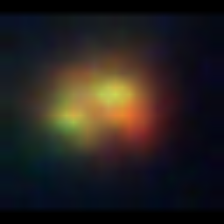
Taxon: NanoPlankton
Group: Other